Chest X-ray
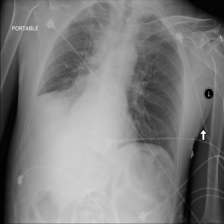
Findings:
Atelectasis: positive
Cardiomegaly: negative
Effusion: negative
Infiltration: negative
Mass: negative
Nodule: negative
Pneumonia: negative
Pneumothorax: negative
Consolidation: negative
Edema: positive
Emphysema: negative
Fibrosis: negative
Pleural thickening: negative
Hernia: negative